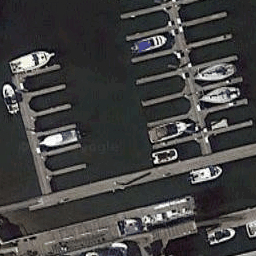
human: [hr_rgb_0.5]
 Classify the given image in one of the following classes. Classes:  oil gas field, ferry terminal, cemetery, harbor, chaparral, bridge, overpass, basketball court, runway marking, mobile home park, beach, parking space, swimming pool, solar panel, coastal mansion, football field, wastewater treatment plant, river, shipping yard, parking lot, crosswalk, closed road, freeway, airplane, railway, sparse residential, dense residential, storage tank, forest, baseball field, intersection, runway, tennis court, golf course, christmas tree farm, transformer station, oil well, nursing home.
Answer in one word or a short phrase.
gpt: harbor